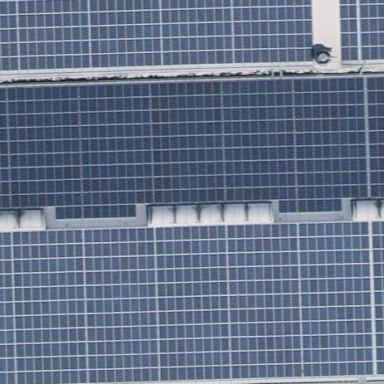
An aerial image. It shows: Solar power generator utilizing photovoltaic technology with solar photovoltaic panels.